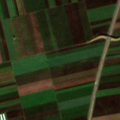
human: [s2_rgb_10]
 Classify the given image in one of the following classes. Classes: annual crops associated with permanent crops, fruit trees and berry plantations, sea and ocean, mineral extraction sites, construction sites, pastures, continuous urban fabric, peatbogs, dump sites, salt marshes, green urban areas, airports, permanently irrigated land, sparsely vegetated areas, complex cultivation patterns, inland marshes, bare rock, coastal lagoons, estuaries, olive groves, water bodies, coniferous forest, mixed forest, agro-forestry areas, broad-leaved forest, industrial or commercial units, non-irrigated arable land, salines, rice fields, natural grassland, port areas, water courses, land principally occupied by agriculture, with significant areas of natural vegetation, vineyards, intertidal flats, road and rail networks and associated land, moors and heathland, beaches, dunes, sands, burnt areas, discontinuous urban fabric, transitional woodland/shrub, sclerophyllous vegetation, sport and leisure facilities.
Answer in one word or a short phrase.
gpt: discontinuous urban fabric, non-irrigated arable land